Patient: sex M, age 46
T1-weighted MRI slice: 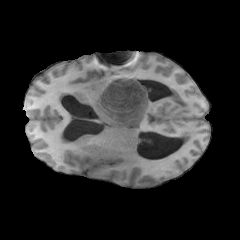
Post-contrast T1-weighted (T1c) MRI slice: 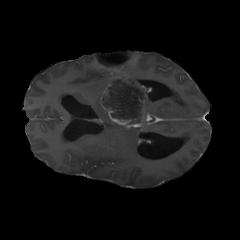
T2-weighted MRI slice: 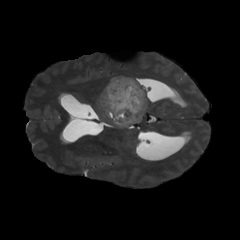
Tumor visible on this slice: yes
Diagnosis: Glioblastoma, IDH-wildtype
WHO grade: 4